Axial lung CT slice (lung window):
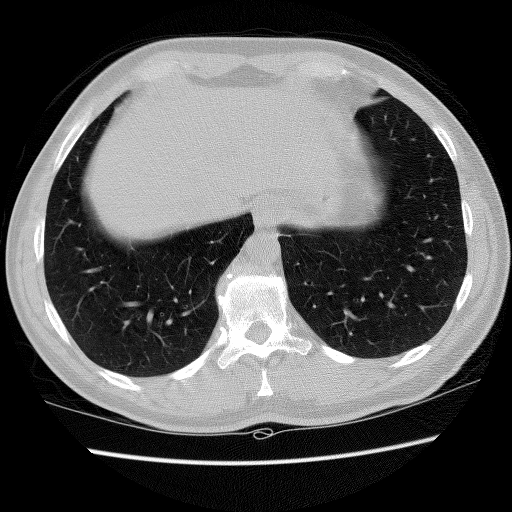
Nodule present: no